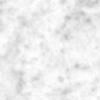
Label: no_change